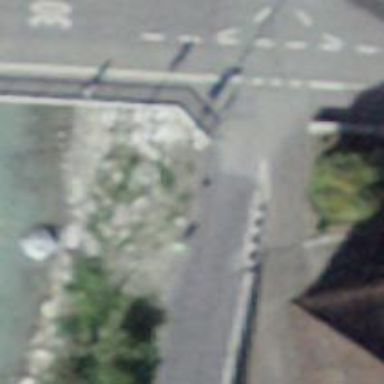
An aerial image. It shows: Bollard barrier.